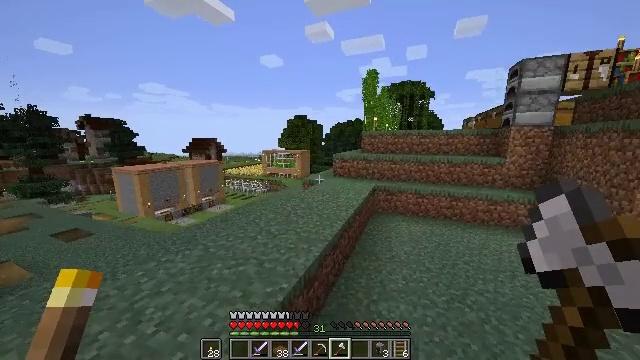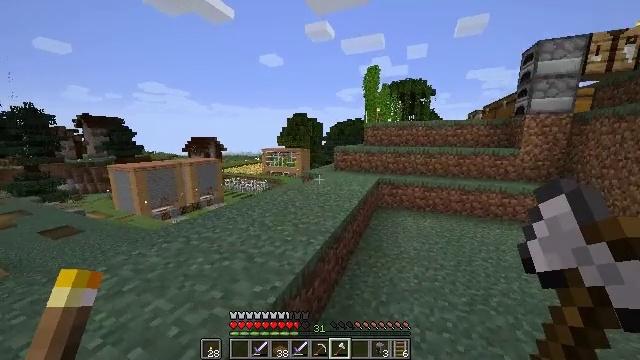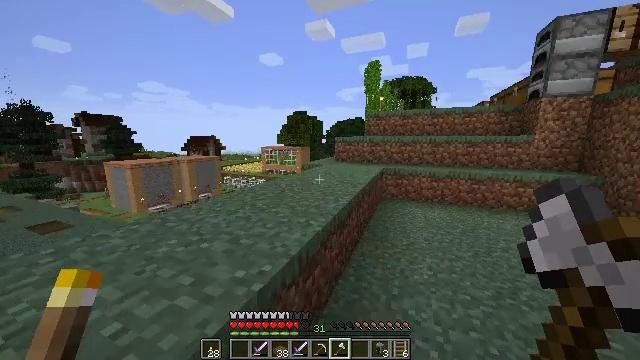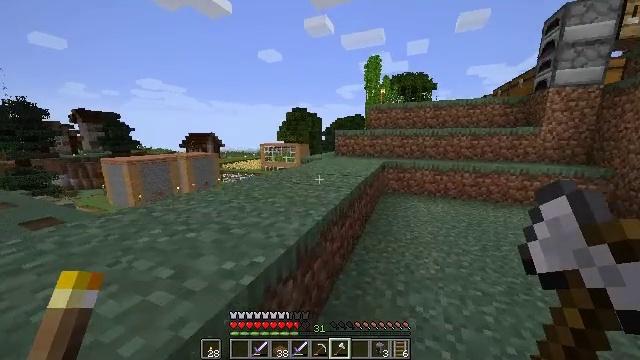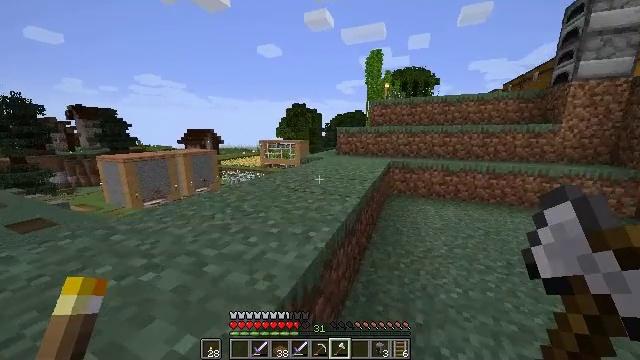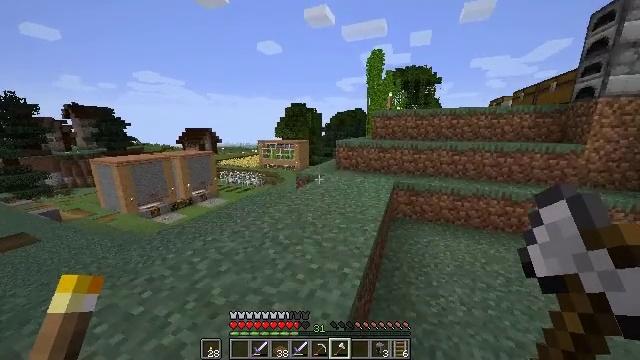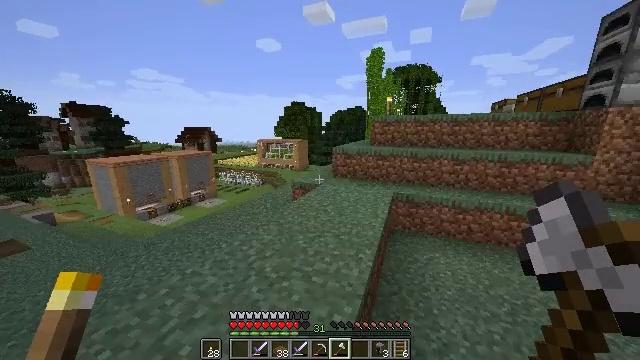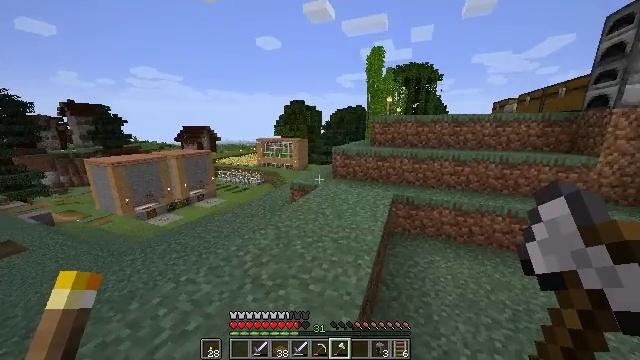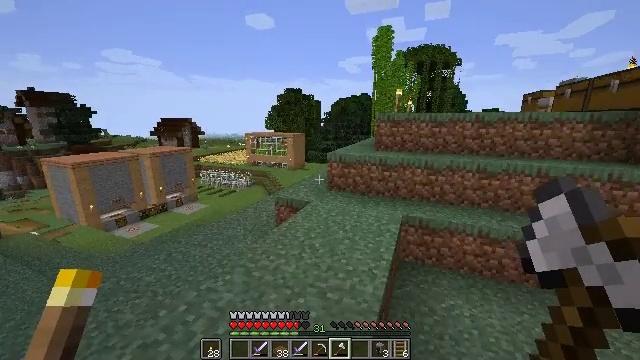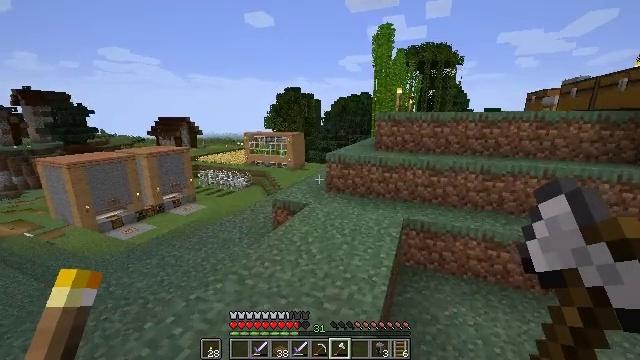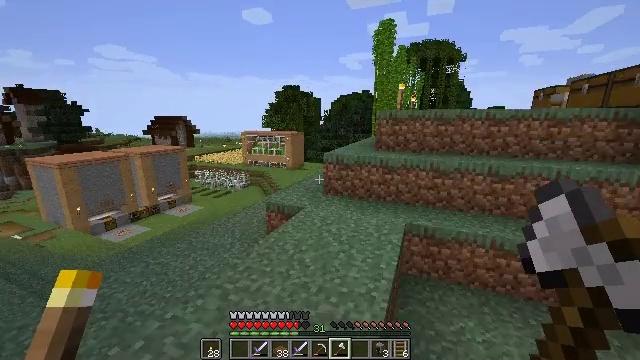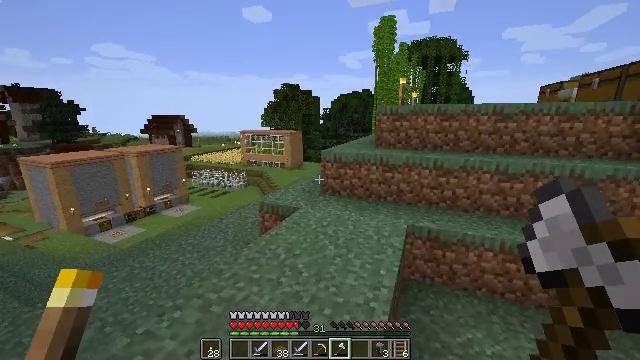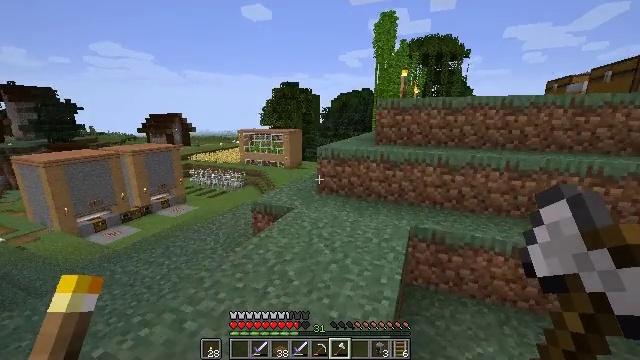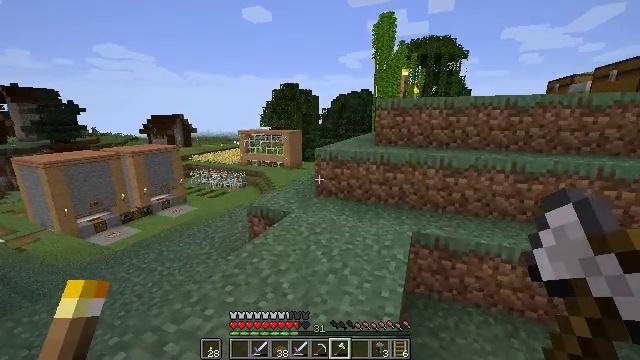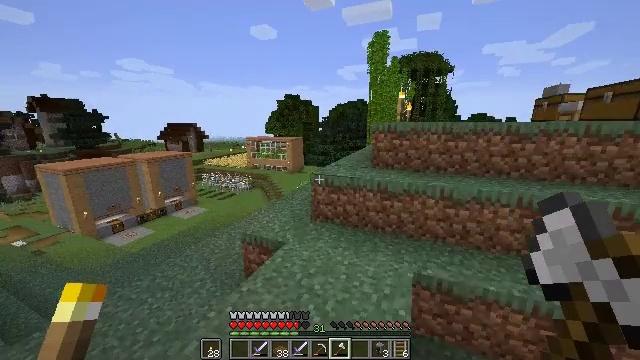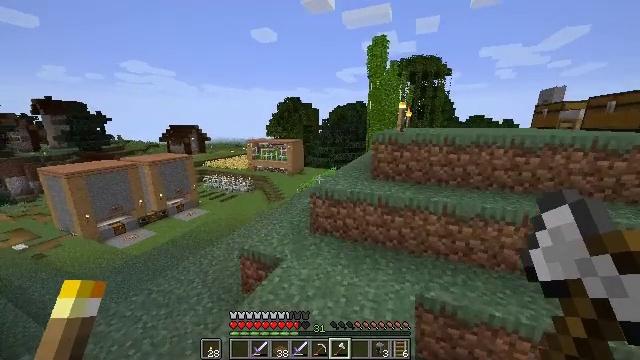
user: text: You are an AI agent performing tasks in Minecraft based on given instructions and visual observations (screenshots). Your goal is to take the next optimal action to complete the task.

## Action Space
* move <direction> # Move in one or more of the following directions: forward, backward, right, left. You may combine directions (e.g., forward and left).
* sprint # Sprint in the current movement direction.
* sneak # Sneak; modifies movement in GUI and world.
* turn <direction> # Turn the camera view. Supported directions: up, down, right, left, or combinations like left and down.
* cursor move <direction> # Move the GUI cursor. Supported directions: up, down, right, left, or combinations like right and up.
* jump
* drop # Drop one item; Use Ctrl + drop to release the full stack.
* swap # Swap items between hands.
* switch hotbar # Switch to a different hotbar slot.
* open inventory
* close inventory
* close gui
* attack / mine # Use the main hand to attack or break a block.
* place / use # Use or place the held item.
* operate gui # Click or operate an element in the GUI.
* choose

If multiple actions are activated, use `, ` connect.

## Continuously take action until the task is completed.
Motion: motion action
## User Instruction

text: Mine bamboo with your hand.
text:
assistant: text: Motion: move forward, jump
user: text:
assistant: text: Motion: move forward, sprint, jump
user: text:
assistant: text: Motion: move forward, sprint, jump
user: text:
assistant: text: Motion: move forward, sprint, jump
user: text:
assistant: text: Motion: move forward, sprint, jump
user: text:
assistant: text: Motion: move forward, jump
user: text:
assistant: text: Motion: move forward, jump
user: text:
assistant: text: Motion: move forward, jump
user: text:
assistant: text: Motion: move forward, jump
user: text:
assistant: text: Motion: move forward, jump
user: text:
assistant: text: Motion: move forward, jump
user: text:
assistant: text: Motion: move forward, sprint, jump
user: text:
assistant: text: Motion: move forward, sprint, jump
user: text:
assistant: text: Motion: move forward, sprint, jump
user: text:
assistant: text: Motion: move forward, jump
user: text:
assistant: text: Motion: move forward, jump
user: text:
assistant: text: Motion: move forward, jump
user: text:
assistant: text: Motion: move forward, jump
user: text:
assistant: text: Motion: move forward, jump
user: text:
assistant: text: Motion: move forward, jump
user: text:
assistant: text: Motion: move forward, jump
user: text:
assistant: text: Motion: move forward, jump
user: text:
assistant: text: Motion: move forward, sprint, jump
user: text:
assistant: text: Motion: move forward, sprint, turn right, jump
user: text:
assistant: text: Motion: move forward, sprint, jump
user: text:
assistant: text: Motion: move forward, sprint, jump
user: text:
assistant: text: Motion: move forward, jump
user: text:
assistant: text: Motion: move forward, jump
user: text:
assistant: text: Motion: move forward, jump
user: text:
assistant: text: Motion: move forward, jump